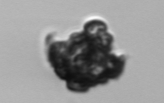
Label: Delphineis